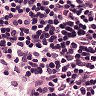
Metastatic tissue present: no